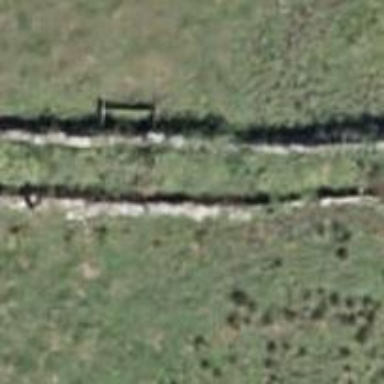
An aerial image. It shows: Wall barrier.